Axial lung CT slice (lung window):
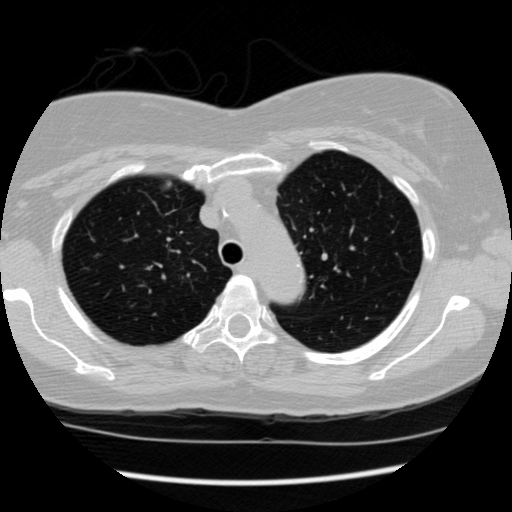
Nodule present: no